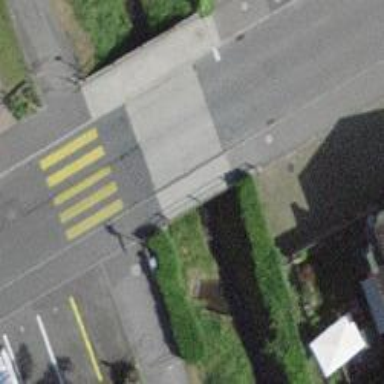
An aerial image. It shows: Sidewalk on bridge.